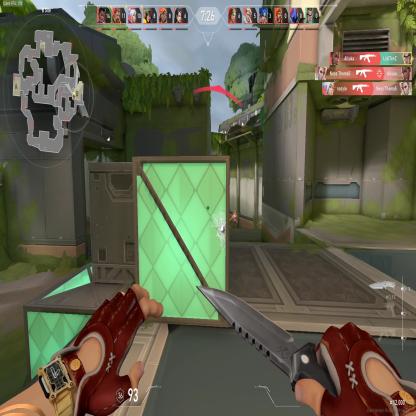
Label: enemy